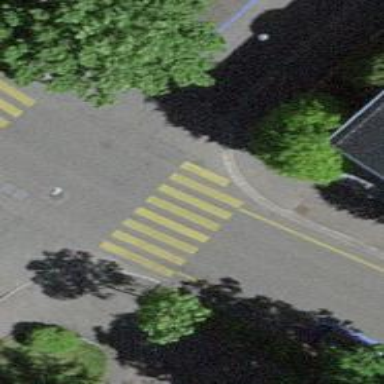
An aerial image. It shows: Uncontrolled zebra crossing on the road.